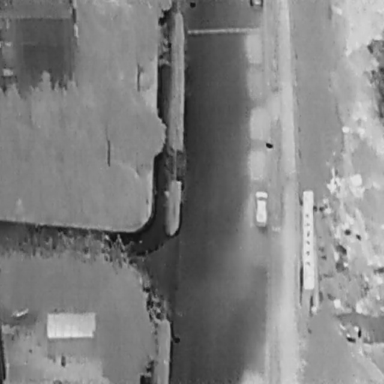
There are two Cars in the infrared image.